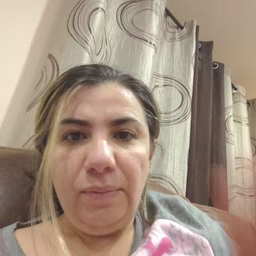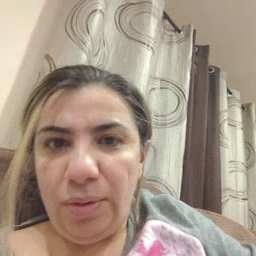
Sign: hello